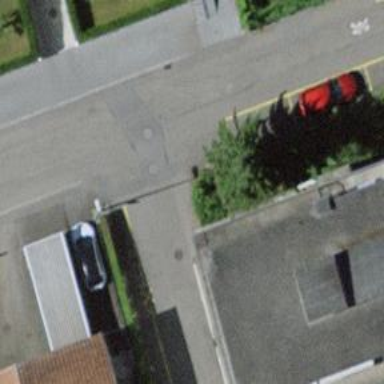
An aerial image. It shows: Residential road with asphalt surface. There is opposite cycleway.